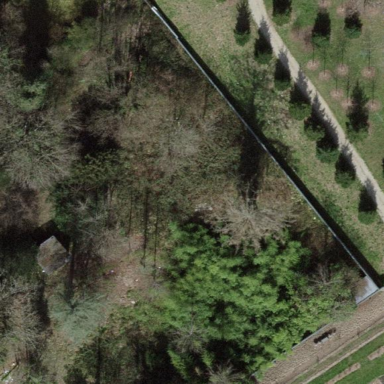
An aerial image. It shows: Garden enclosed by fence.